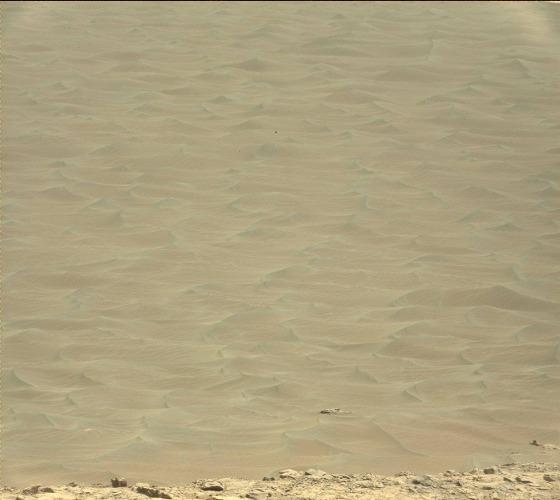
Terrain classes present: Bedrock, Gravel / Sand / Soil, Rock, Shadow